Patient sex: F
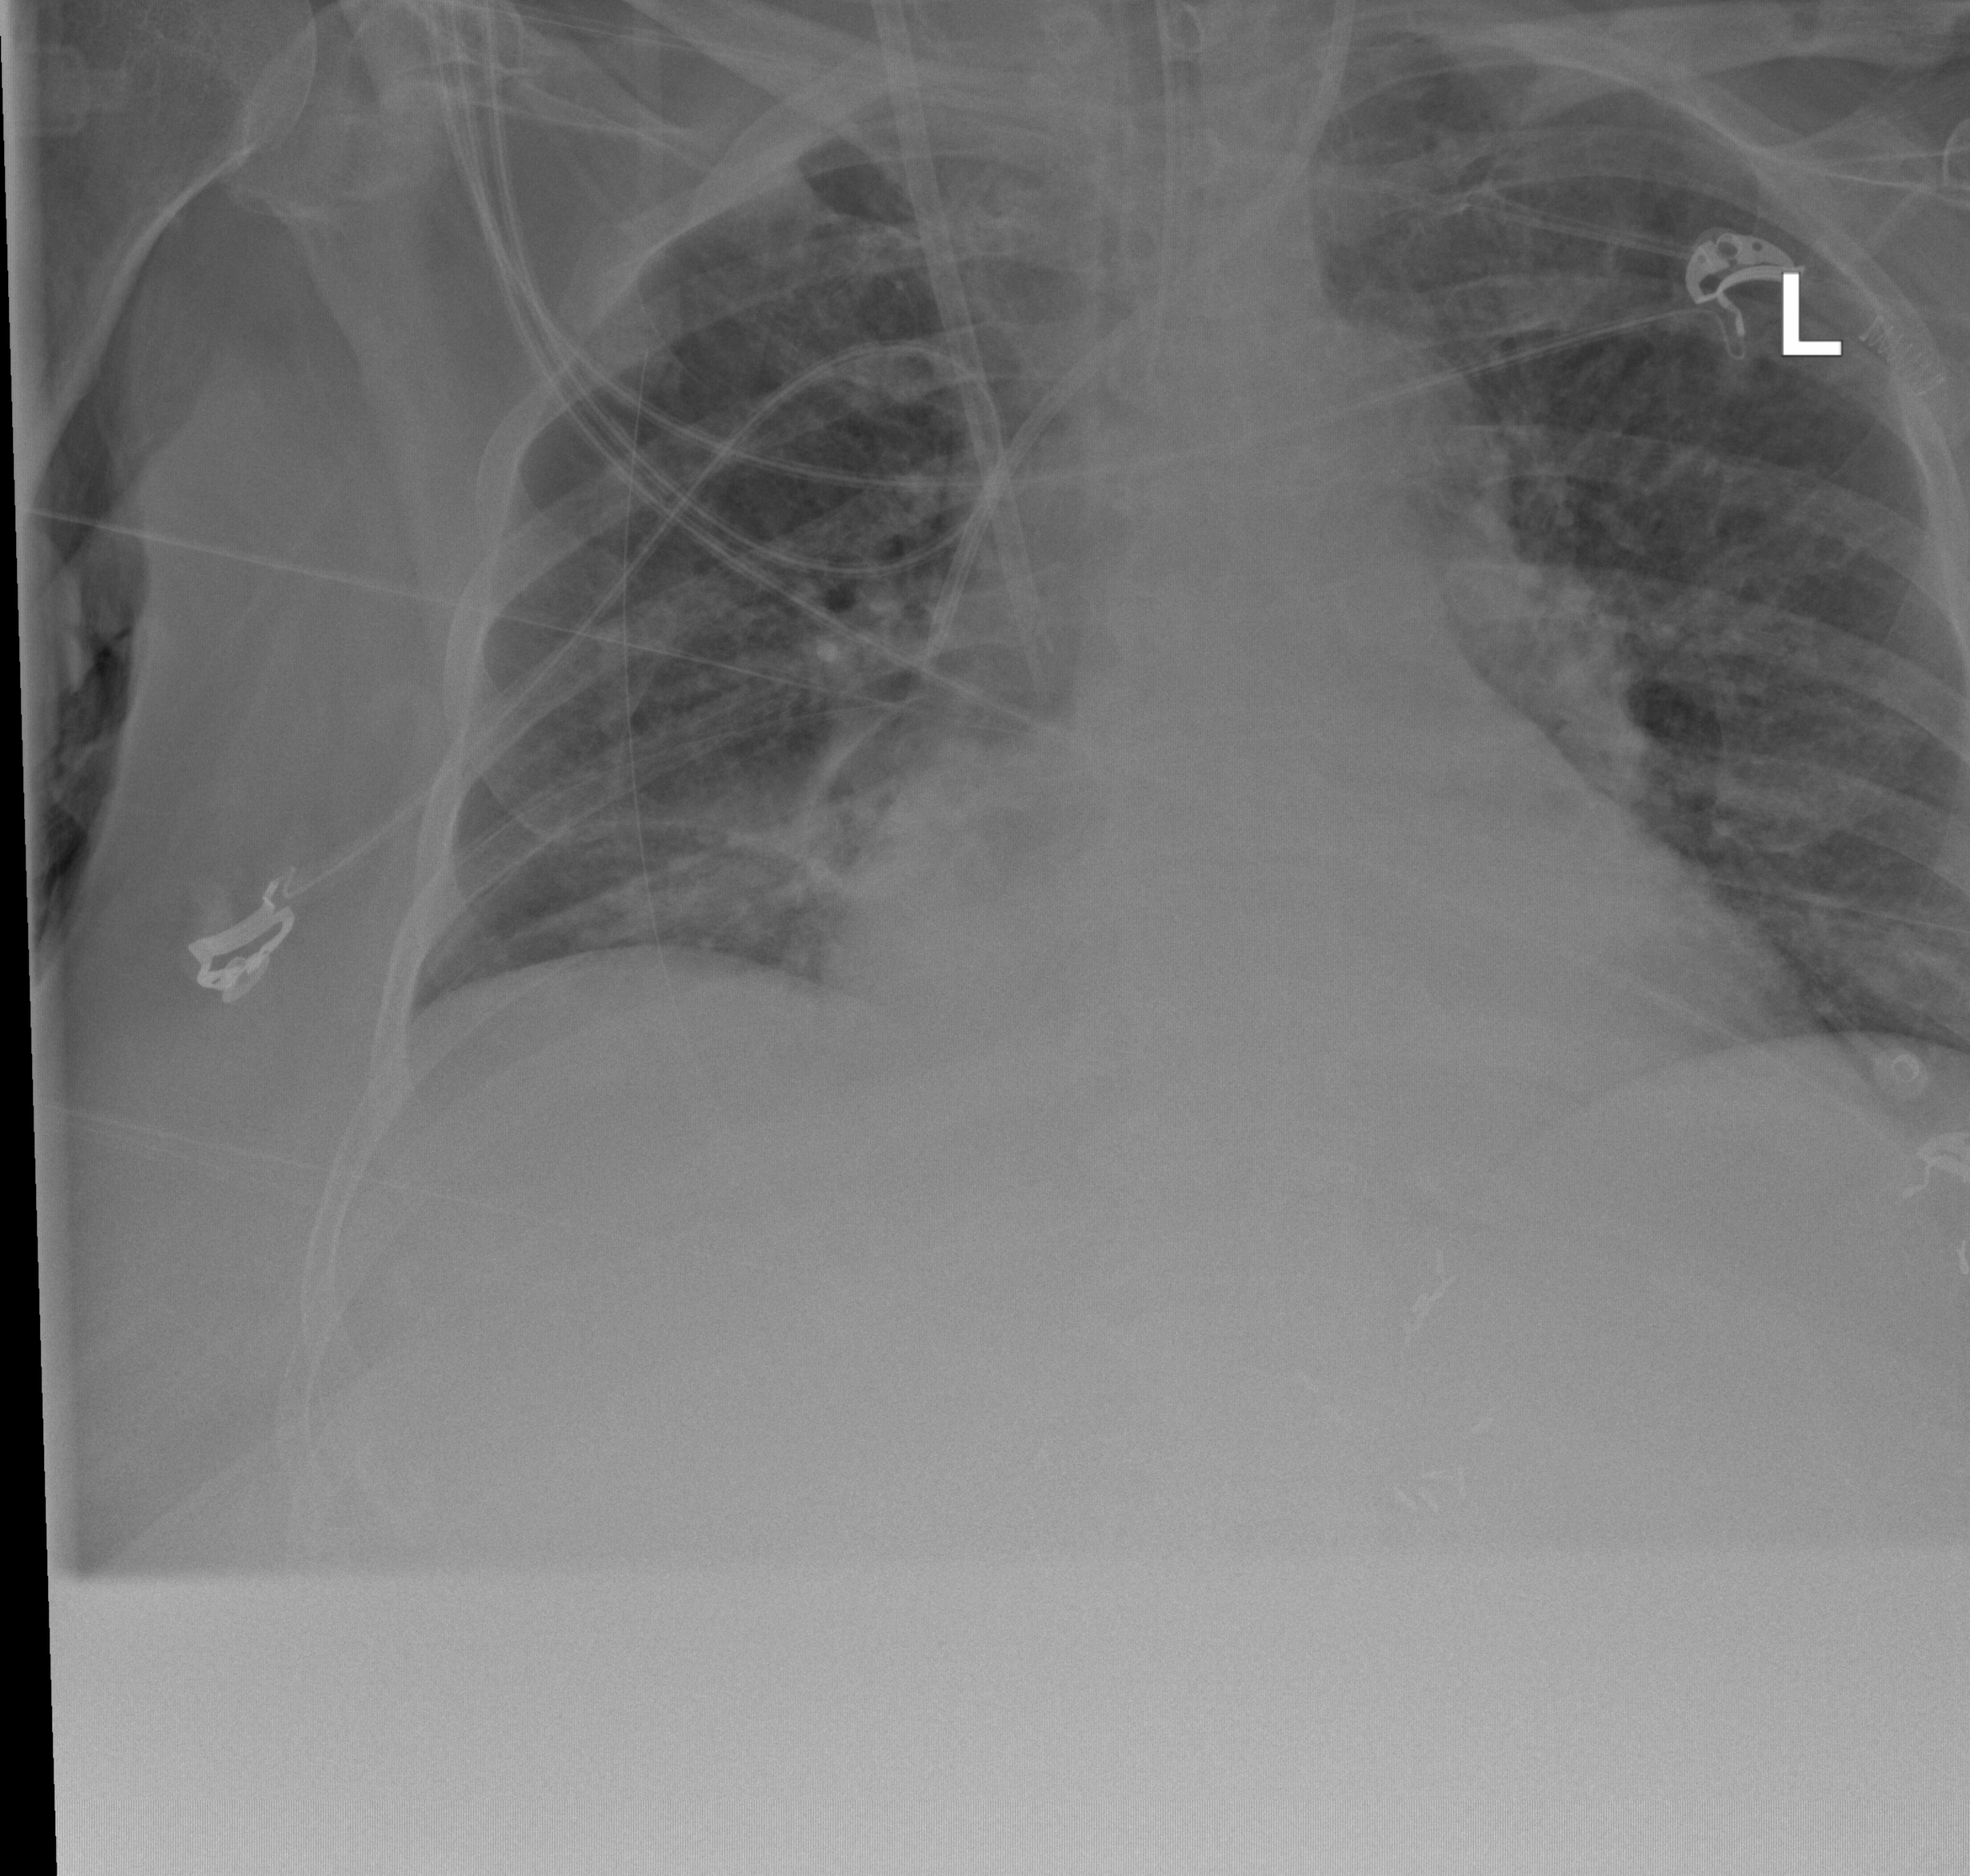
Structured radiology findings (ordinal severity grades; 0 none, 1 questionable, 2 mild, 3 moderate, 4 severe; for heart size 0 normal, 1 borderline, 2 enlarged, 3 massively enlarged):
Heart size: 2
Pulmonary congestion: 2
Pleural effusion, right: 1
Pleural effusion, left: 0
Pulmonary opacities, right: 2
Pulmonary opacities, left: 2
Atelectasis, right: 2
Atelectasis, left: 2